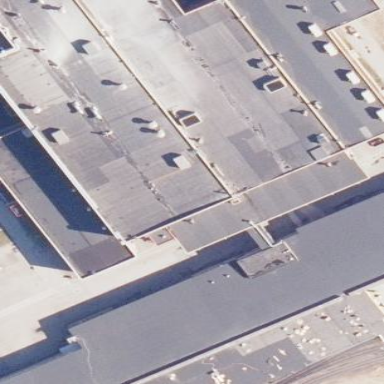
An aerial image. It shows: Building with roof made of tar paper.